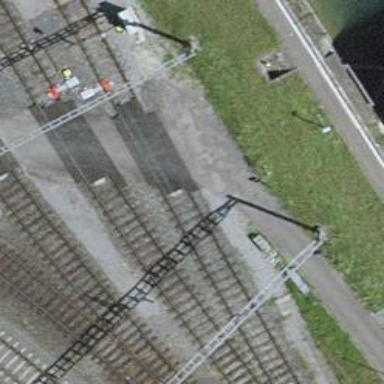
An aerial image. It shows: Railway level crossing.